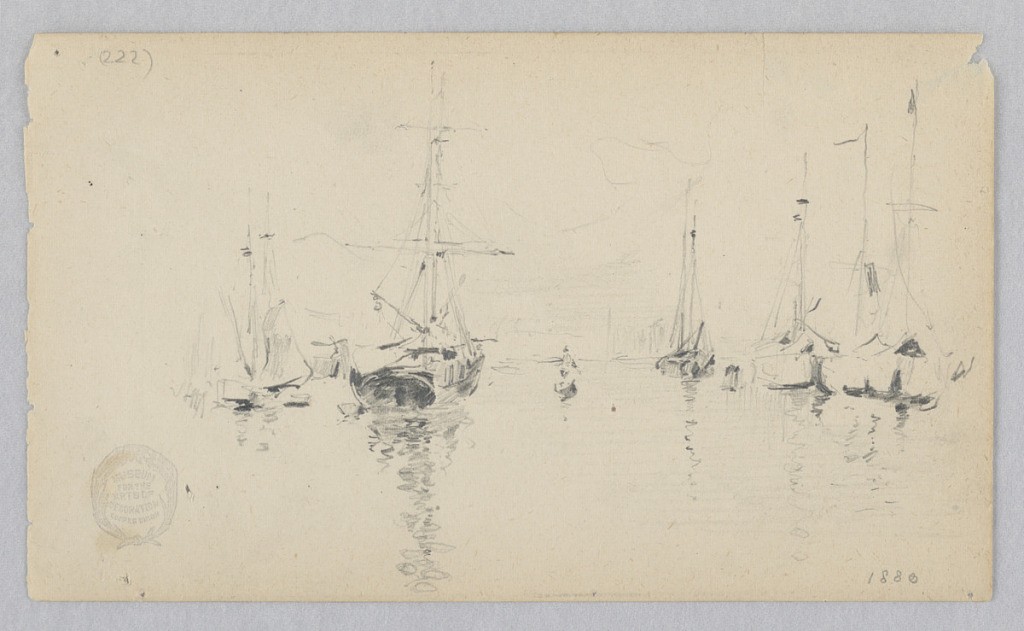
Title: View of a Harbor
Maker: Robert Frederick Blum, American, 1857–1903
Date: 1880
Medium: Graphite on wove paper
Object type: Drawing
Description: Ships anchored in harbor; Sketch of shoreline with a mountain in the background.